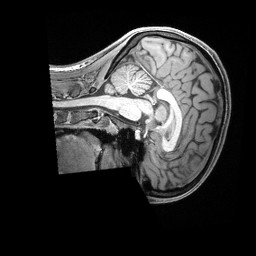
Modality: T1w
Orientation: sagittal
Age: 24
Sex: female
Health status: healthy
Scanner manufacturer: siemens
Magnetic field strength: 3 T
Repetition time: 2.4 s
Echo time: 0.00228 s